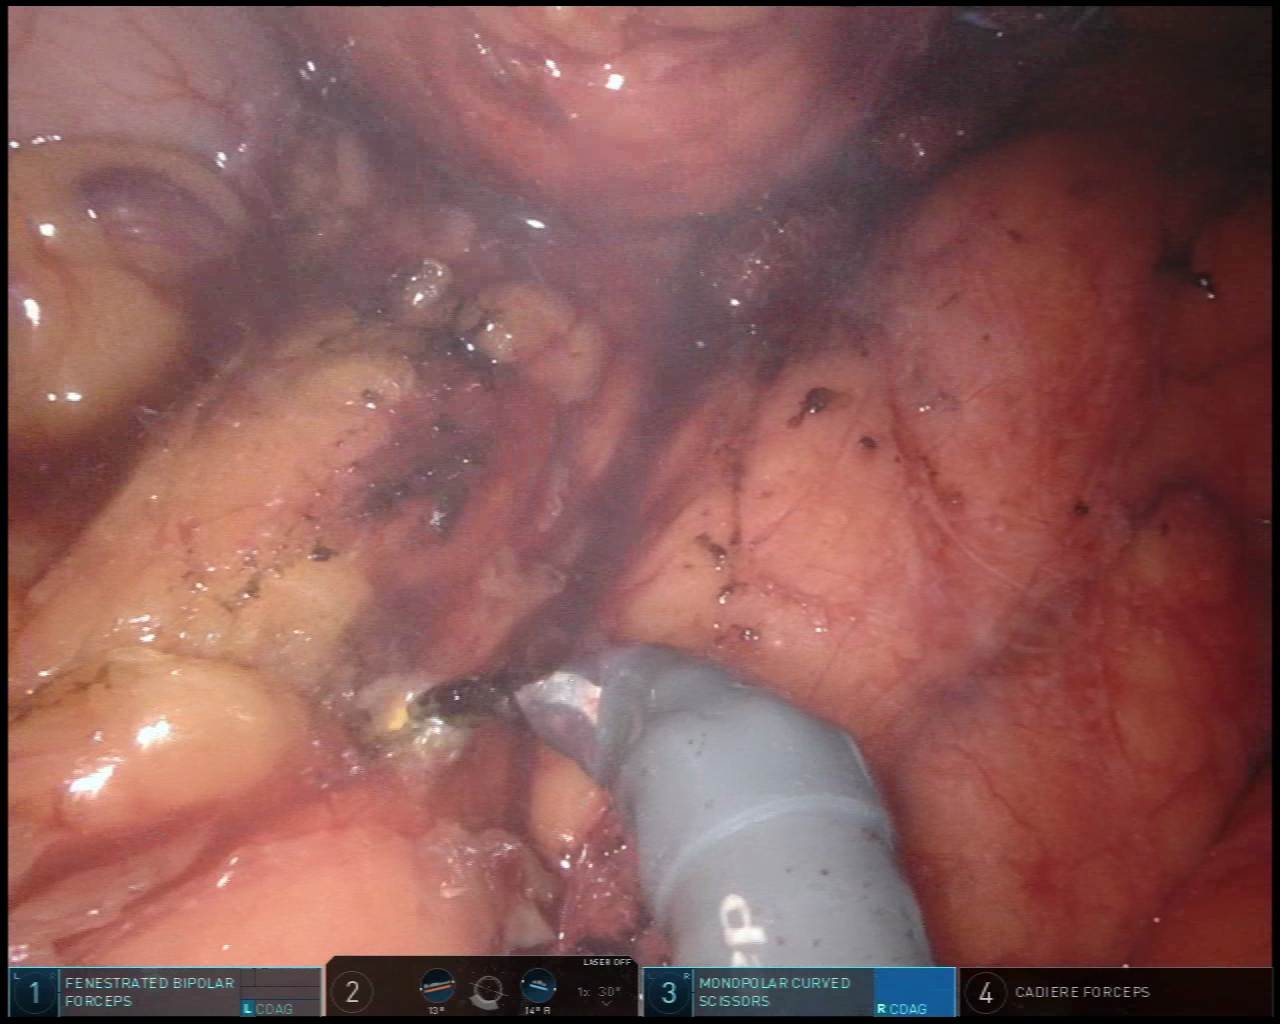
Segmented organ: stomach
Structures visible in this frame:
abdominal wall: no
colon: no
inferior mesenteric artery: no
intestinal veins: no
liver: no
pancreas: no
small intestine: no
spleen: no
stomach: yes
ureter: no
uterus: no
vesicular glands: no